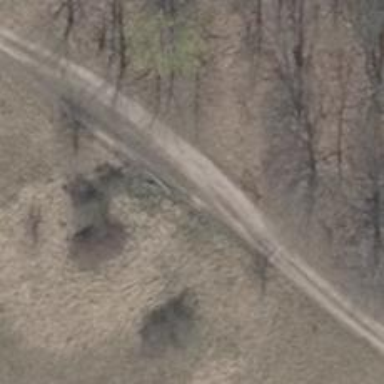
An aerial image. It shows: Track road with grade4 tracktype.